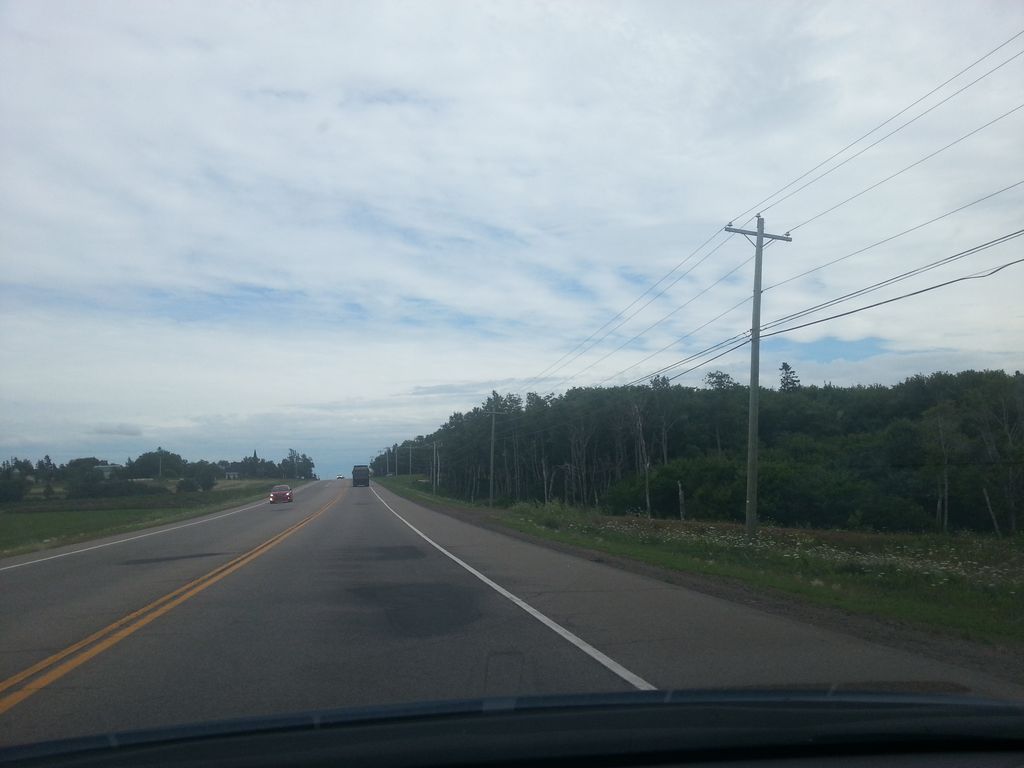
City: charlottetown